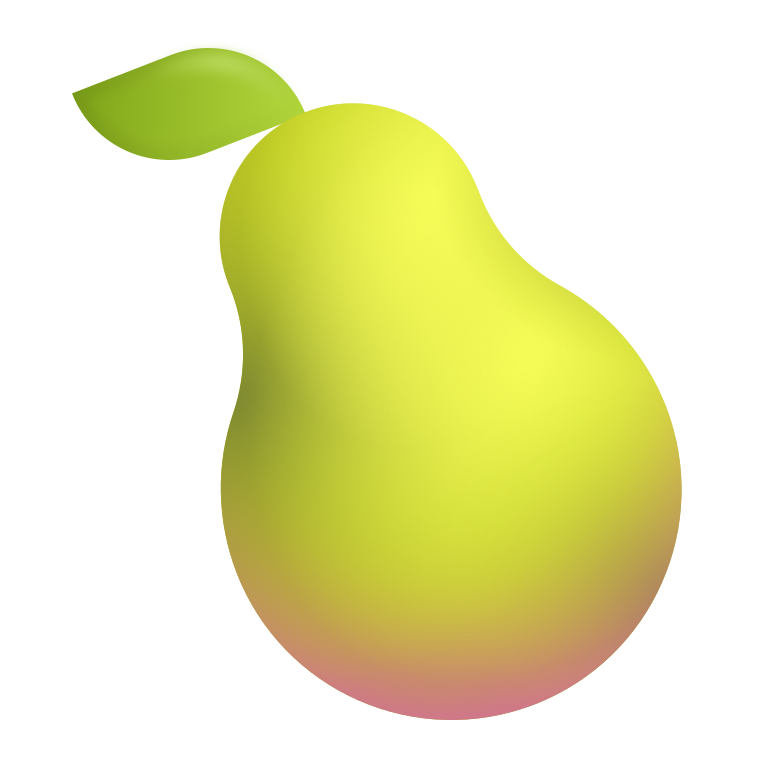
pear color